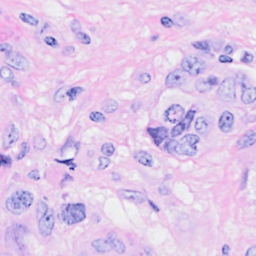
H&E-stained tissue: Breast